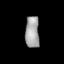
Tissue: lung
Cell type: Others
Senescence score: 0.2166
Nuclear area (px): 437
Mean DAPI intensity: 163.451